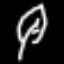
Label: leaf